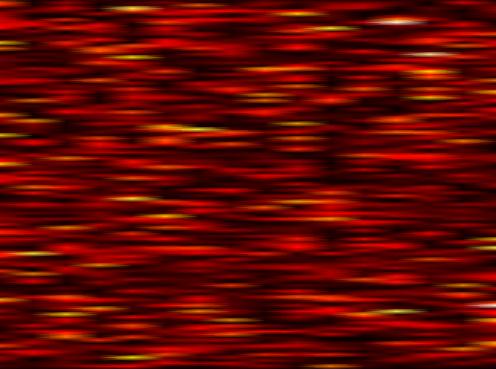
Label: OFDM